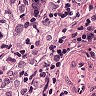
Metastatic tissue present: yes